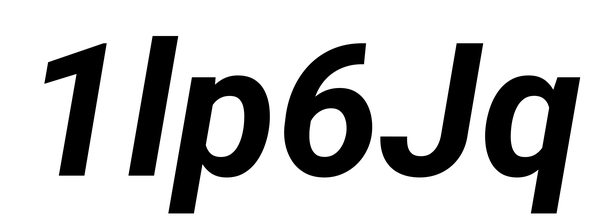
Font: Roboto-Italic_Bold_Italic